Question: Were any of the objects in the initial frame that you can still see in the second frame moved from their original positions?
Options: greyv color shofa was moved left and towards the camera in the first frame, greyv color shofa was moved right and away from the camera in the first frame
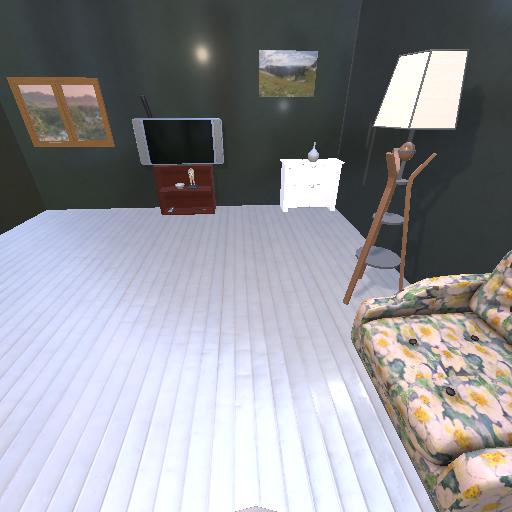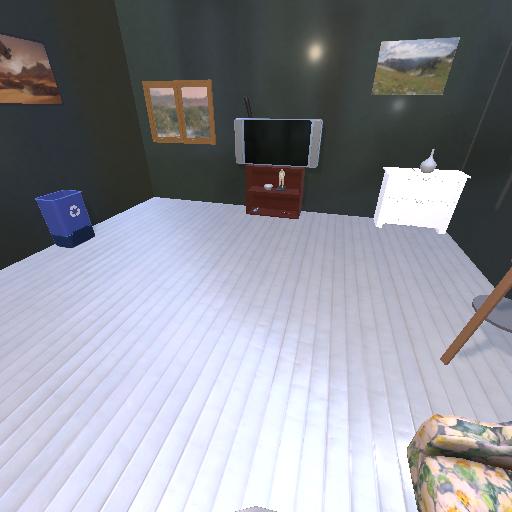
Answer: greyv color shofa was moved left and towards the camera in the first frame